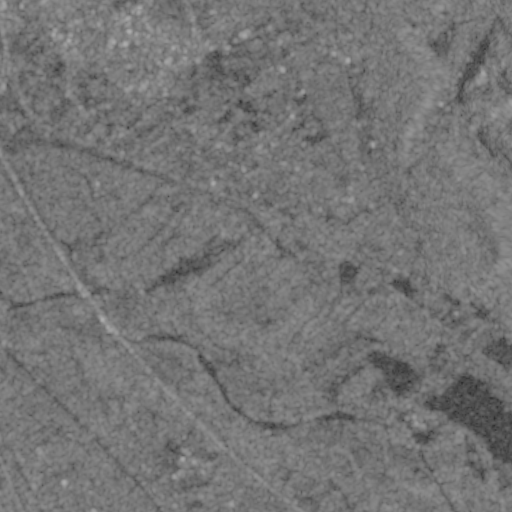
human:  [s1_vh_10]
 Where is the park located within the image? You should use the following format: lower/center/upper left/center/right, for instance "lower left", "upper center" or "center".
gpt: The park is located in the upper left of the image.
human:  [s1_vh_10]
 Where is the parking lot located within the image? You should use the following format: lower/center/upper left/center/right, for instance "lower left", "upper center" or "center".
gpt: The parking lot is located in the upper of the image.
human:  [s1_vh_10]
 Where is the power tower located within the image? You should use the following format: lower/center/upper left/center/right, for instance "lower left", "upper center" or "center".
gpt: The power tower is located in the lower left of the image.
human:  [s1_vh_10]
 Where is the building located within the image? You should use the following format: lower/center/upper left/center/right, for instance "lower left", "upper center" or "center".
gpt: There is no building in the image.

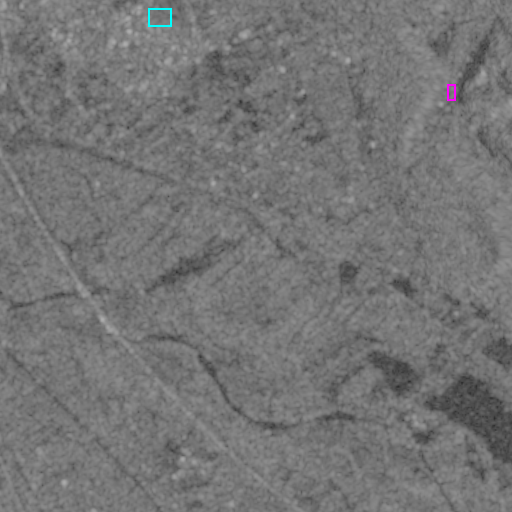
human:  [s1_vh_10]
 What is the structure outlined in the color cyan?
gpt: The structure outlined in cyan is a park.
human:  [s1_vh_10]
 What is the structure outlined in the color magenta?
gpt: The structure outlined in magenta is a parking lot.
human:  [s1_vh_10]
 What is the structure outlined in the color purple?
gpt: There is no purple outline.